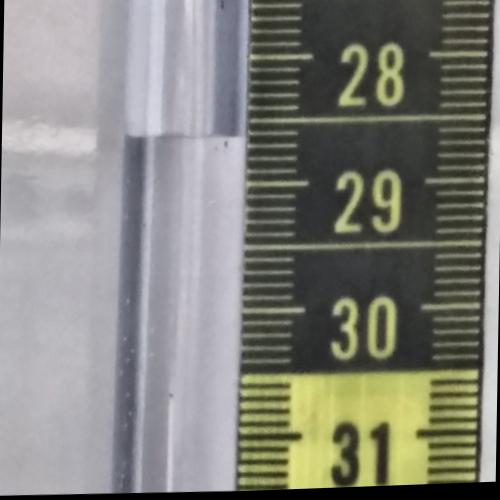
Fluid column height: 28.6 cm